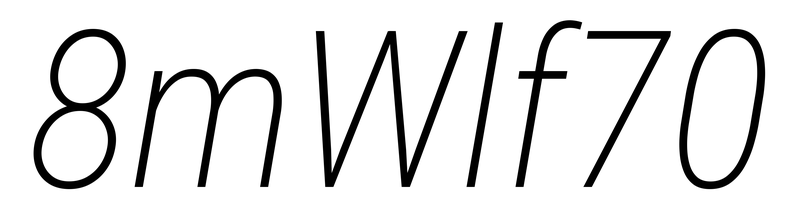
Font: Roboto-Italic_Condensed_ExtraLight_Italic